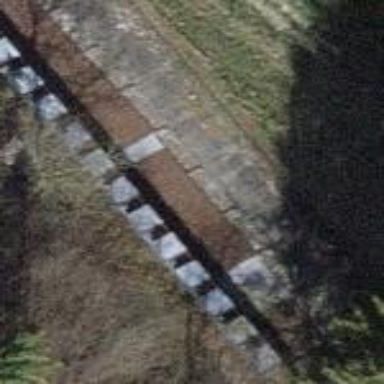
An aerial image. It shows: Building with retaining wall.